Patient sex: M
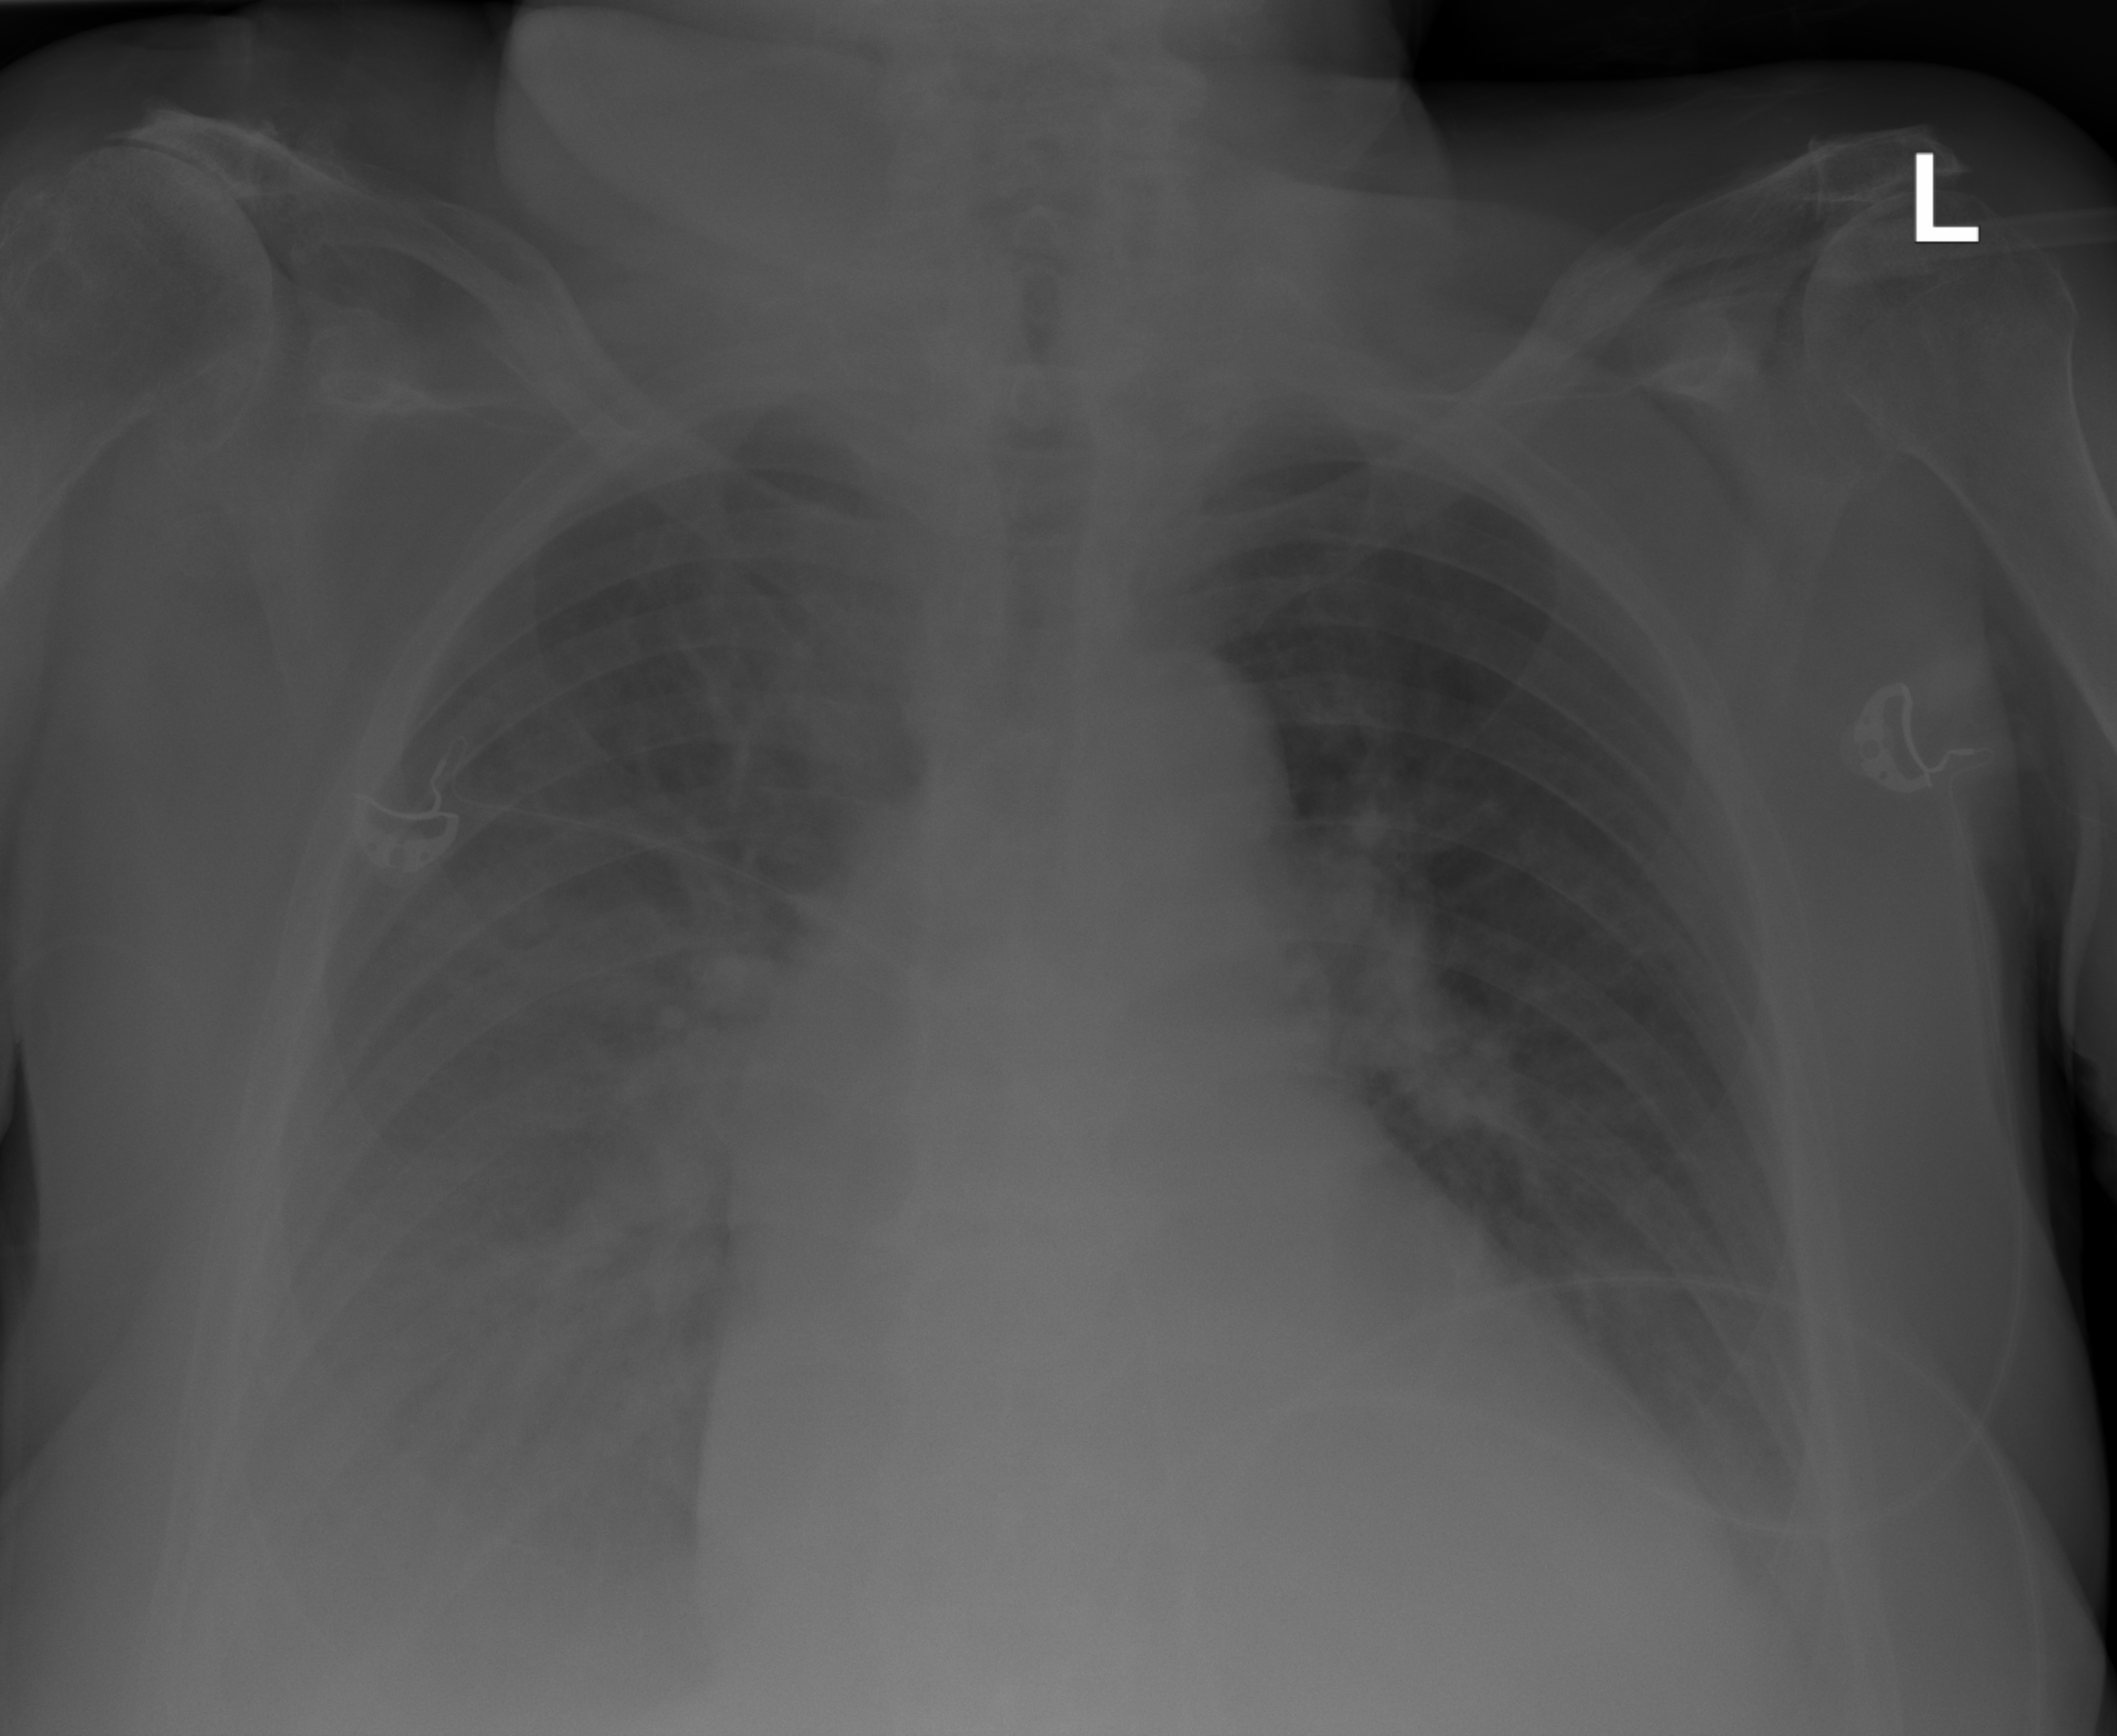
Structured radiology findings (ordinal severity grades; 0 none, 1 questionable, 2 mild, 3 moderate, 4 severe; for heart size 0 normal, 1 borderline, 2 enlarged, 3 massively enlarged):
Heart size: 2
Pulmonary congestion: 2
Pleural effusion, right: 3
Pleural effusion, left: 2
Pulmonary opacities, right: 3
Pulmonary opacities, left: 2
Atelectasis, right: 2
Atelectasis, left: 2